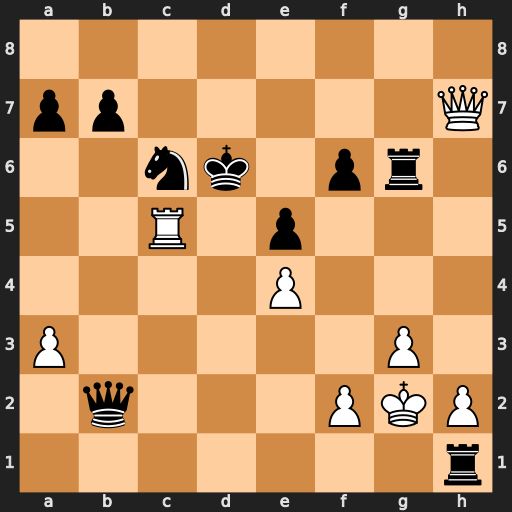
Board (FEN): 8/pp5Q/2nk1pr1/2R1p3/4P3/P5P1/1q3PKP/7r
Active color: w
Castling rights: -
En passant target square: -
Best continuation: Rd5+ Ke6 Qd7#